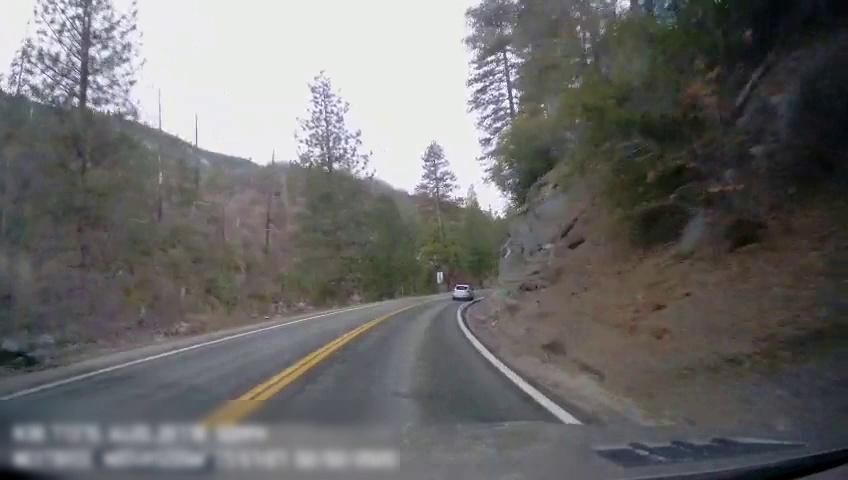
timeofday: Day
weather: Cloudy
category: Drivable Space
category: Vehicles | Car
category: Lanes | Current Lane
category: Lanes | Current Lane
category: Lanes | Opposite Lane